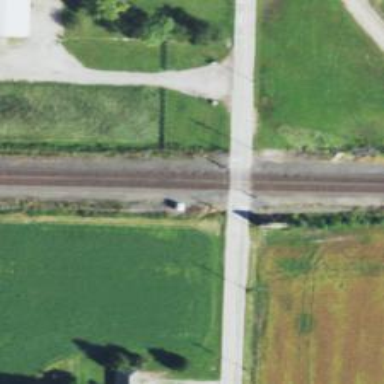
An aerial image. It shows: Railway level crossing.